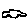
Label: car